Current action and preconditions to check: path_clear

Your task: For each precondition in the list above, predict whether it will hold at this action.

Consider the current scene as observed from the mobile robot's camera, and analyze the predicted future states of all dynamic agents (e.g., people, animals, vehicles, or any moving entities) within the NEXT SECOND.

IMPORTANT: Only answer "very likely" if you are absolutely certain—based on strong, clear evidence—that a dynamic agent will violate the precondition in the predicted future state. Do NOT answer "very likely" for unlikely, ambiguous, or low-probability risks.

Ask yourself for each precondition: Is there a high probability, with clear and convincing evidence, that the predicted future states of any dynamic agent will interfere with the predicted future state of the currently executing action within the NEXT SECOND, causing that precondition to fail?

Assess the risk level based on these predictions. Use "likely" or "very likely" if motions create a clear risk of interference.

Use "neutral" or "improbable" if agents are nearby but their predicted paths are clearly diverging or non-conflicting.

Failure Risk Categories: "very improbable", "improbable", "neutral", "likely", "very likely"

Answer Format: Output ONLY the probability_of_failure value from these categories: "very improbable", "improbable", "neutral", "likely", "very likely"

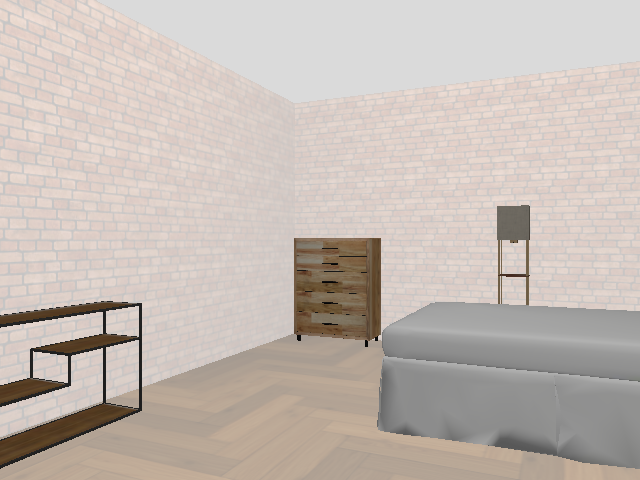

Answer: very improbable